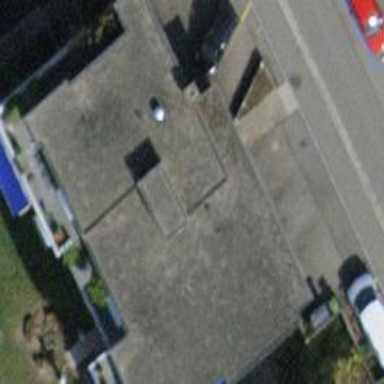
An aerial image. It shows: Balcony as part of building.